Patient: sex F, age 40
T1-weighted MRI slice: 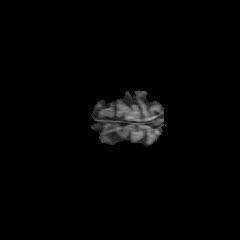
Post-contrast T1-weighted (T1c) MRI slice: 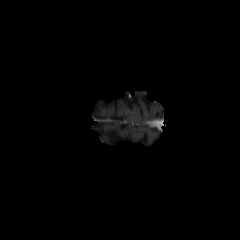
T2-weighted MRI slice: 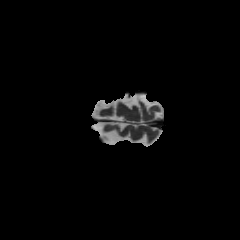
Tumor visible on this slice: yes
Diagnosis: Astrocytoma, IDH-mutant
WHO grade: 2